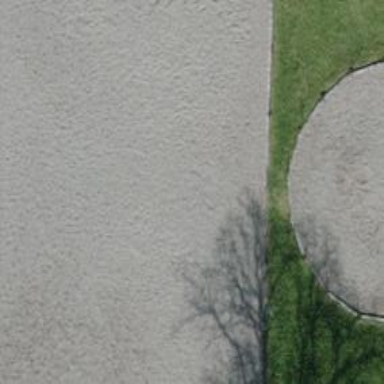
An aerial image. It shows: Equestrian sport pitch with sandy surface.